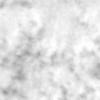
Label: no_change